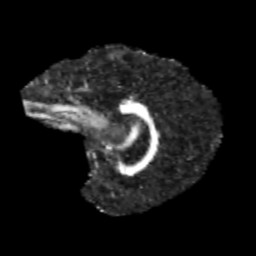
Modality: FA
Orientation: sagittal
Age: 13
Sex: male
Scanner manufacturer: siemens
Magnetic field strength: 3 T
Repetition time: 3.8 s
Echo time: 0.07 s